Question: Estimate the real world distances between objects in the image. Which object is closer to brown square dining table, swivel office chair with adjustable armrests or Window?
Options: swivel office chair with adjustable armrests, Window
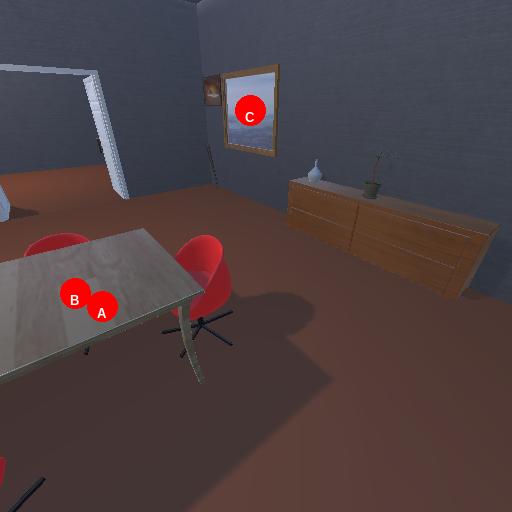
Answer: swivel office chair with adjustable armrests